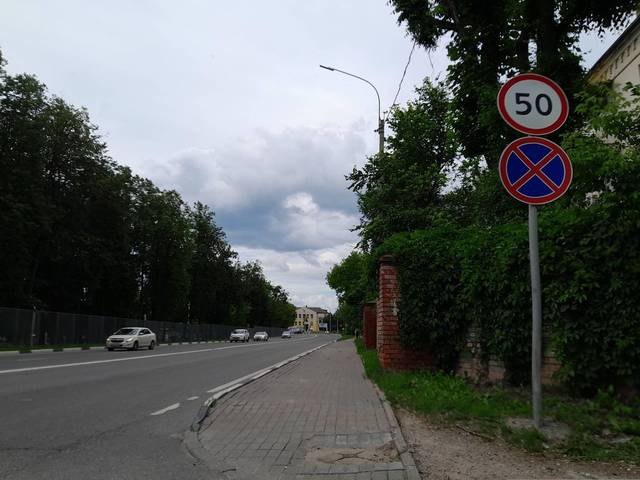
Region: Russia
Coordinates: 55.918, 36.859